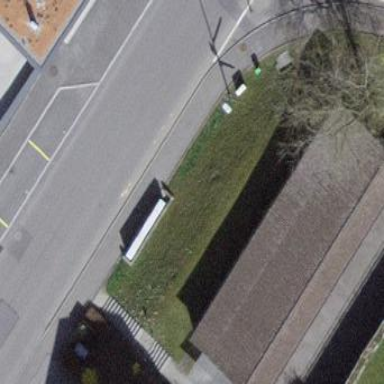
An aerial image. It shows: Garage building.